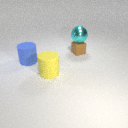
small brown rubber cube behind large yellow rubber cylinder